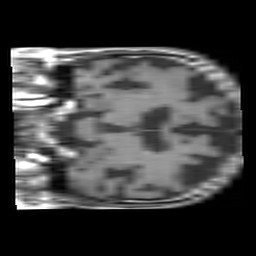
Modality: T1w
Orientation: coronal
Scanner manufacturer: philips
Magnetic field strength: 1.5 T
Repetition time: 0.6773 s
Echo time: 0.015 s